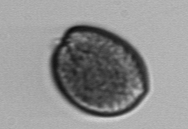
Label: Prorocentrum